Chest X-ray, AP view. Patient: 25 years old, sex M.
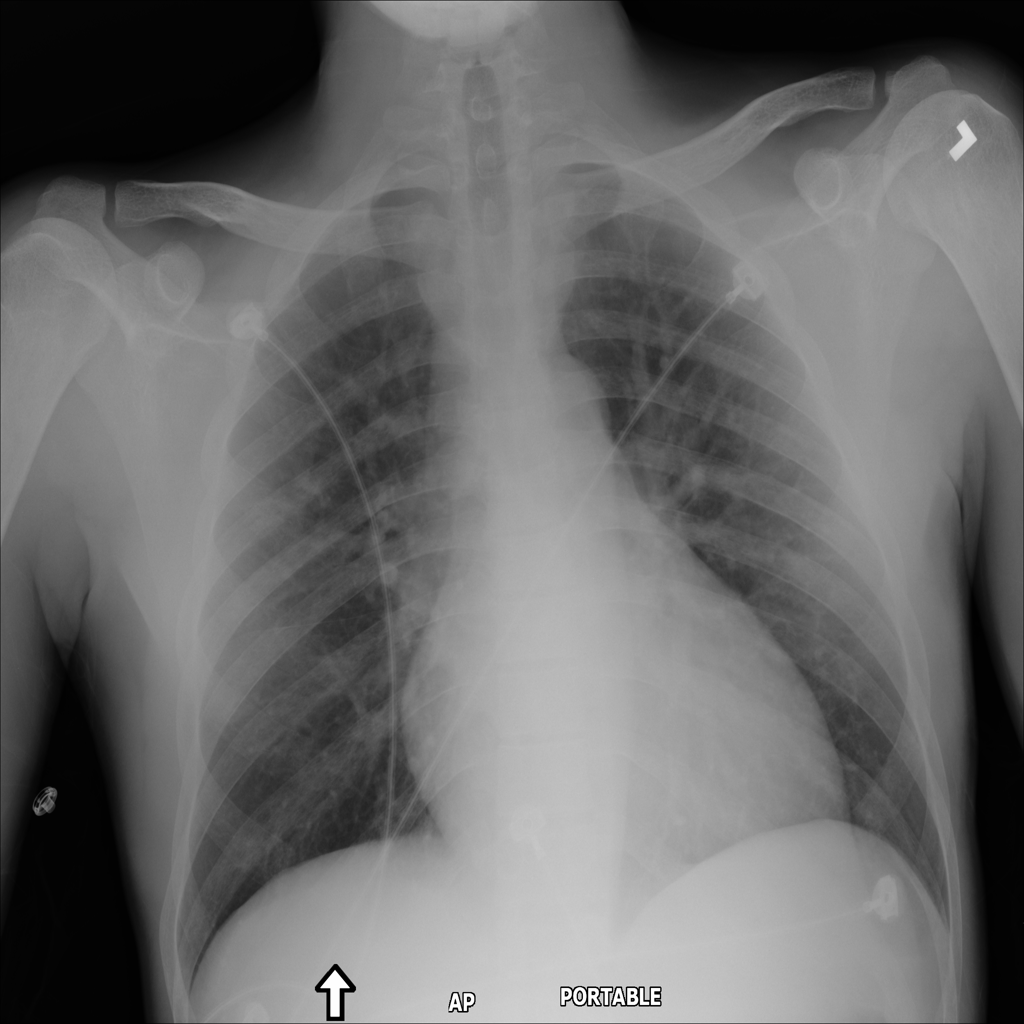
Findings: Consolidation, Effusion